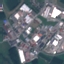
Land use / land cover class: Industrial